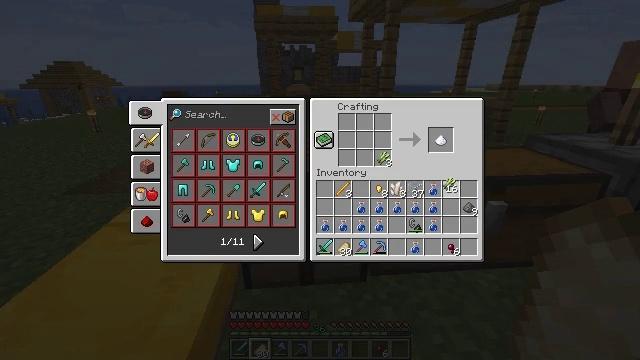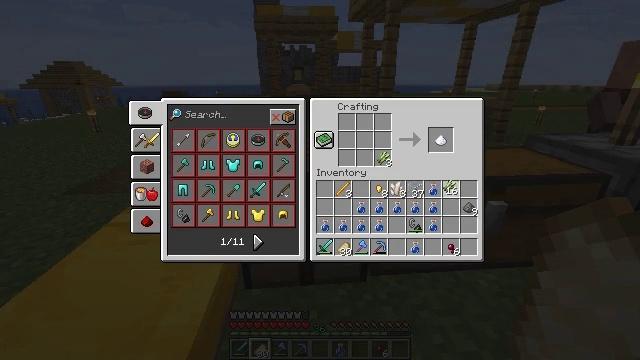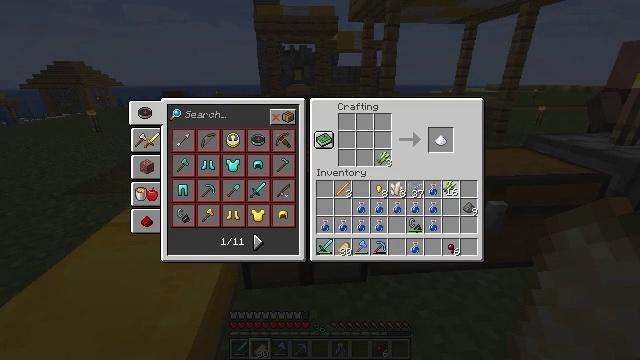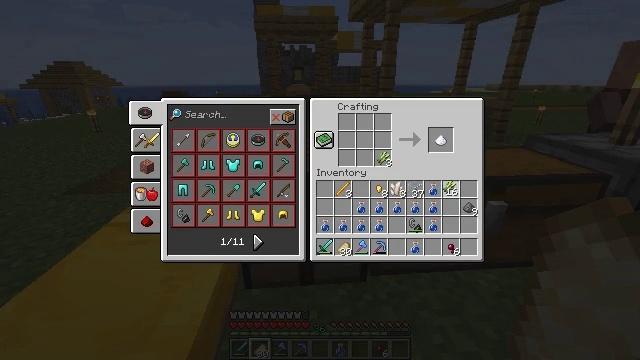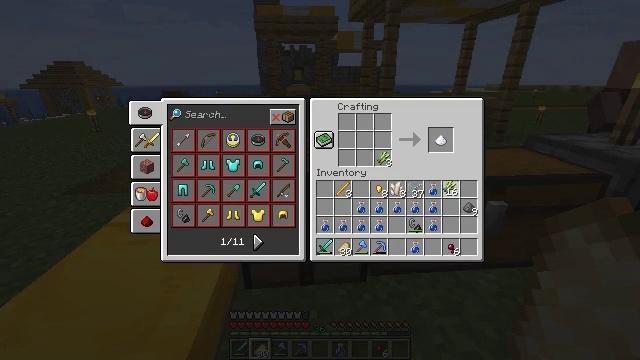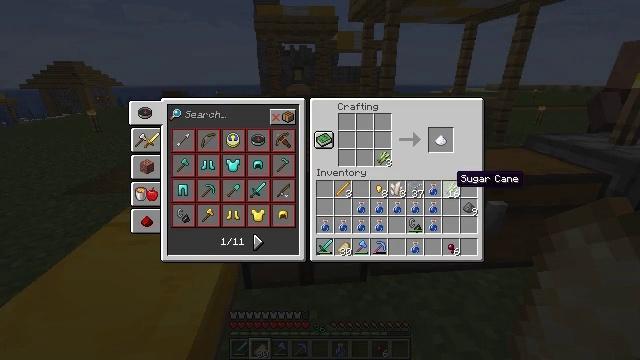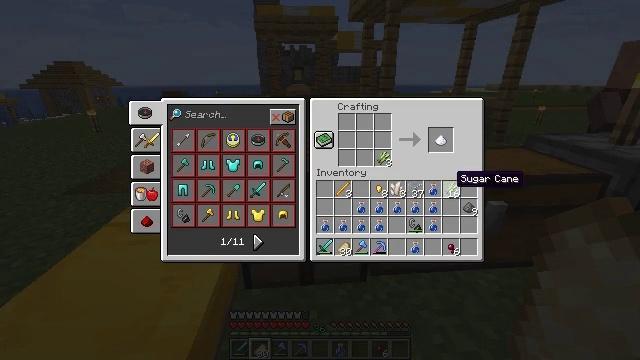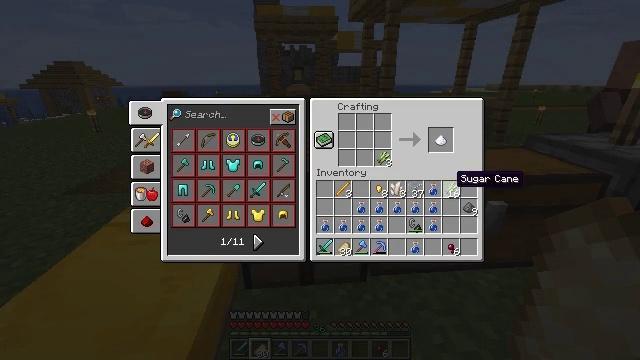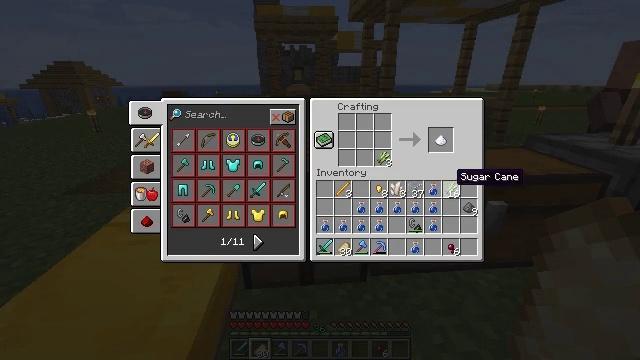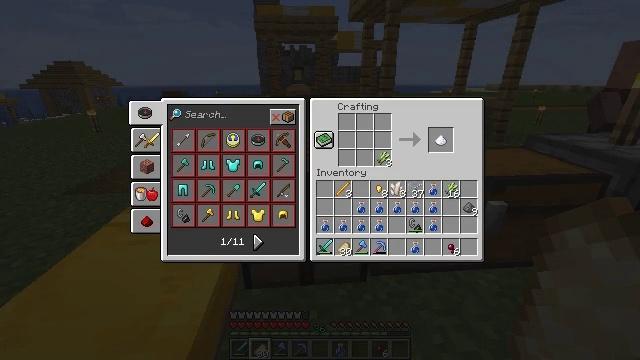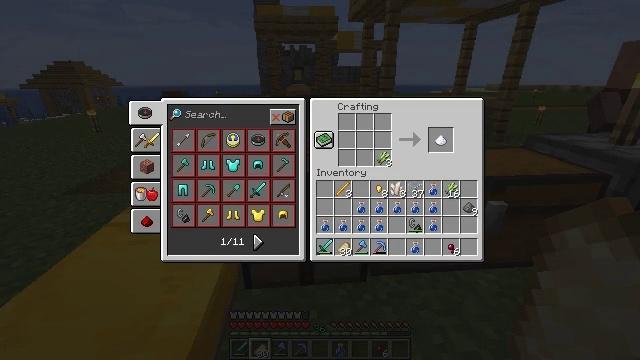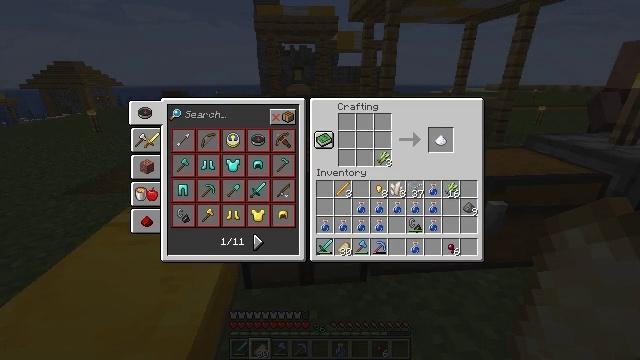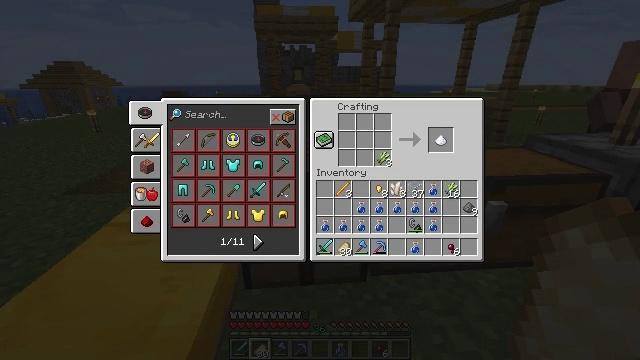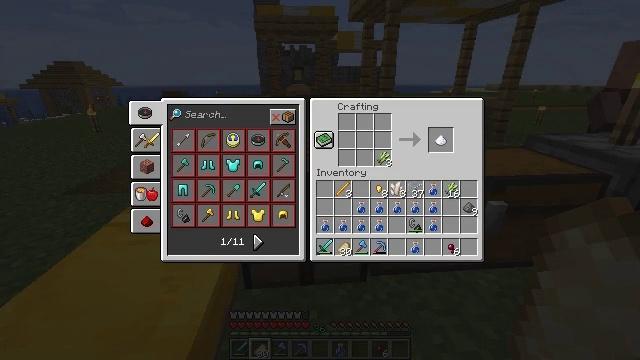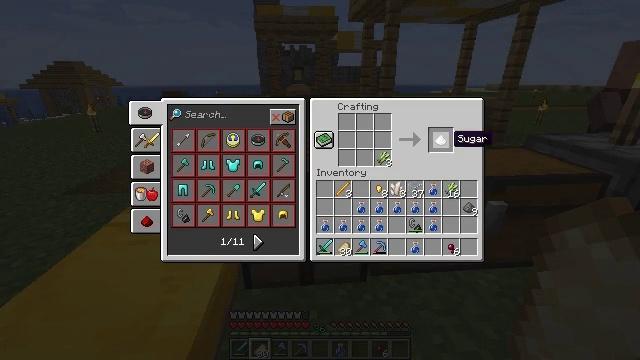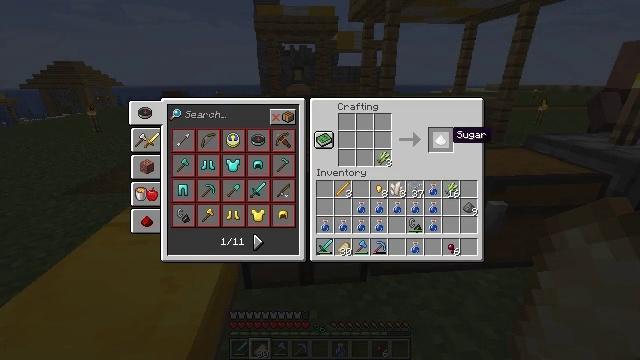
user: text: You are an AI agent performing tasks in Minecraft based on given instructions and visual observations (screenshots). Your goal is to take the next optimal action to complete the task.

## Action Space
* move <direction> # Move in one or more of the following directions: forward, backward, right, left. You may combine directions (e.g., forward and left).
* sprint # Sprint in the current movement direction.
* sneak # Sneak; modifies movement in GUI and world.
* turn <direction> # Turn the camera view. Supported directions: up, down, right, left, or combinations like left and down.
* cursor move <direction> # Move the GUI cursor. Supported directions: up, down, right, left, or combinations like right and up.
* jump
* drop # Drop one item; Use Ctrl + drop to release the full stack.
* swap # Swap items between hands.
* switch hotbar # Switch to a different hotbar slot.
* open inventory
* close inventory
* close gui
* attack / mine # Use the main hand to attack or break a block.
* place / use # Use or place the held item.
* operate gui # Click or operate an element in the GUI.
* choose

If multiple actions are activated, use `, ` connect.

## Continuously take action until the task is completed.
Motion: motion action
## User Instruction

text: Craft sugar in the crafting grid.
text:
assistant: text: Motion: no_op
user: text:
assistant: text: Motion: no_op
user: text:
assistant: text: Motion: operate gui
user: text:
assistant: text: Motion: operate gui
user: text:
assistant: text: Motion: no_op
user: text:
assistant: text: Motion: no_op
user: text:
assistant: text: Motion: no_op
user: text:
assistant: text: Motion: no_op
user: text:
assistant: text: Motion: no_op
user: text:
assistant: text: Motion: sneak, cursor move up
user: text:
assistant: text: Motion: sneak, cursor move up
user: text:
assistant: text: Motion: sneak
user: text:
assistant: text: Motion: sneak
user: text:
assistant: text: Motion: sneak
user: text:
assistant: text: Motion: sneak
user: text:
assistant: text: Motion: sneak
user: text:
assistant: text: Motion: sneak
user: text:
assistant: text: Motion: sneak, operate gui
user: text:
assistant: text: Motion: sneak, operate gui
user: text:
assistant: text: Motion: sneak
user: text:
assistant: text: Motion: sneak
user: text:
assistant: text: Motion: sneak
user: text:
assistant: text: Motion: sneak